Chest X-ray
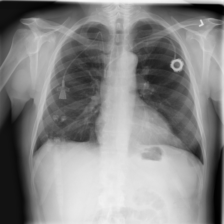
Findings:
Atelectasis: positive
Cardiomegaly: negative
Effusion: negative
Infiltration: negative
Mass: negative
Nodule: negative
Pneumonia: negative
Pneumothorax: negative
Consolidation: negative
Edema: negative
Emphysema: negative
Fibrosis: negative
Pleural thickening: negative
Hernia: negative